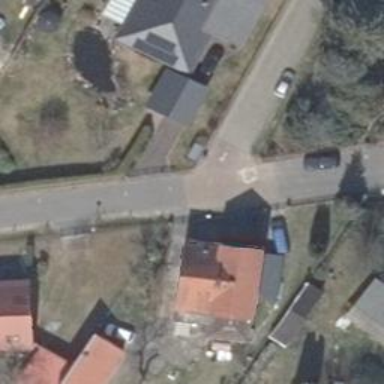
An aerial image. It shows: Residential road.